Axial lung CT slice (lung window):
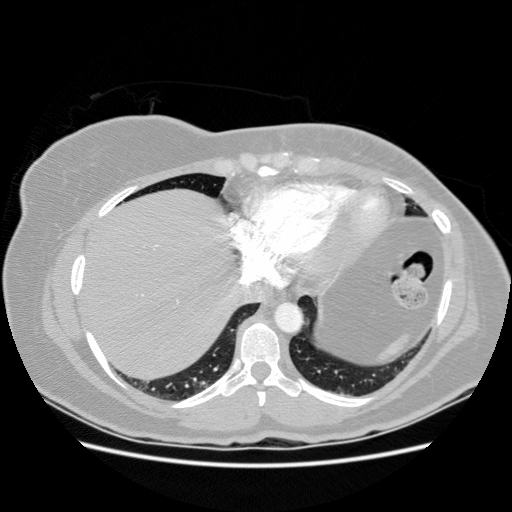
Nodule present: no